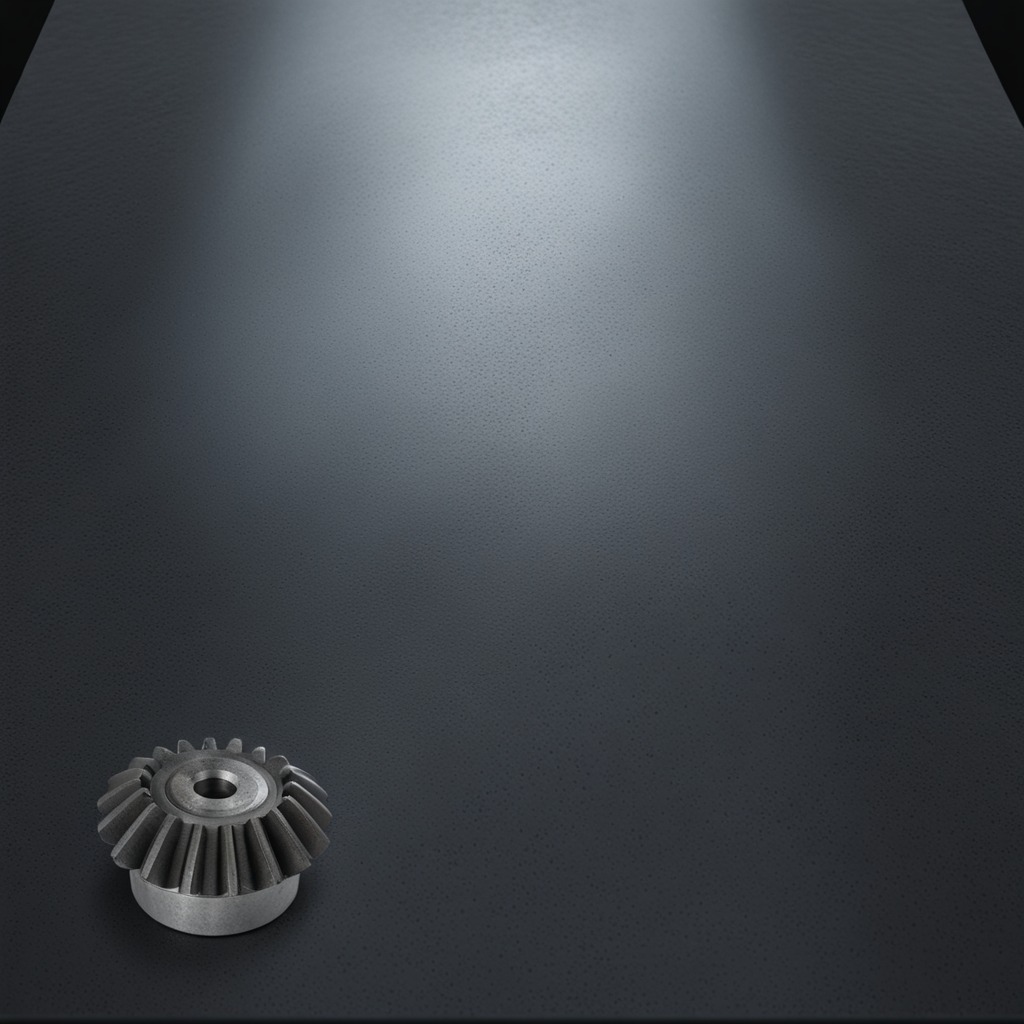
A steel gear with teeth is lying on the clean granite table inside a workshop at night.